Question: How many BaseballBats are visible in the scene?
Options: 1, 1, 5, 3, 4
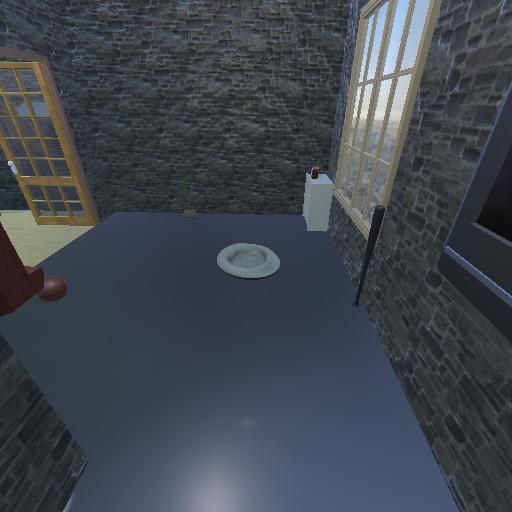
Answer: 1